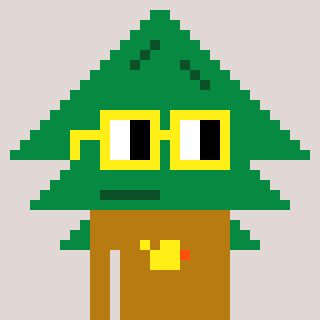
a pixel art character with square yellow glasses, a fir-shaped head and a gold-colored body on a warm background